Question: I'm trying to create a loglog plot with a KDE and histogram associated with each axis using a seaborn JointGrid object. This gets me pretty close, but the histogram bins do not translate well into logspace. Is there a way to do this easily without having to recreate the marginal axes?
'''
import seaborn as sns
import matplotlib.pyplot as plt
import numpy as np
data = sns.load_dataset('tips')
g = sns.JointGrid('total_bill', 'tip', data)
g.plot_marginals(sns.distplot, hist=True, kde=True, color='blue')
g.plot_joint(plt.scatter, color='black', edgecolor='black')
ax = g.ax_joint
ax.set_xscale('log')
ax.set_yscale('log')
g.ax_marg_x.set_xscale('log')
g.ax_marg_y.set_yscale('log')
'''

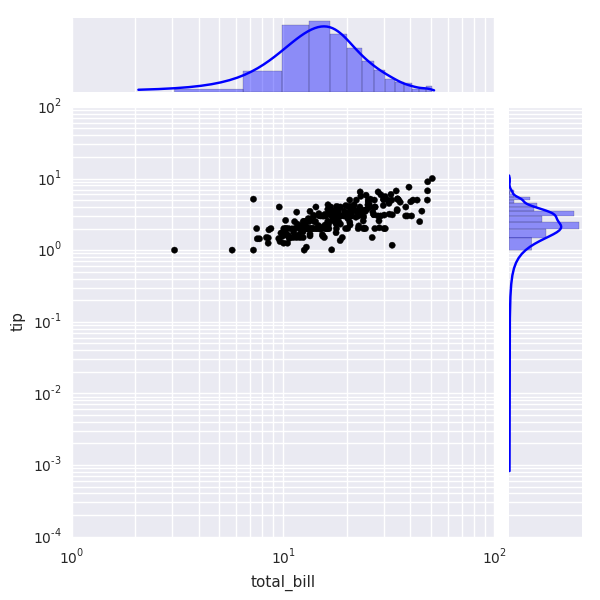
Answer: For log histograms I find generally useful to set your own bins with <URL>.
'''
mybins=np.logspace(0,np.log(100),100)
'''
Then just set 'bins=' in '_marginals'
'''
data = sns.load_dataset('tips')
g = sns.JointGrid('total_bill', 'tip', data,xlim=[1,100],ylim=[0.01,100])
g.plot_marginals(sns.distplot, hist=True, kde=True, color='blue',bins=mybins)
g.plot_joint(plt.scatter, color='black', edgecolor='black')
ax = g.ax_joint
ax.set_xscale('log')
ax.set_yscale('log')
g.ax_marg_x.set_xscale('log')
g.ax_marg_y.set_yscale('log')
'''